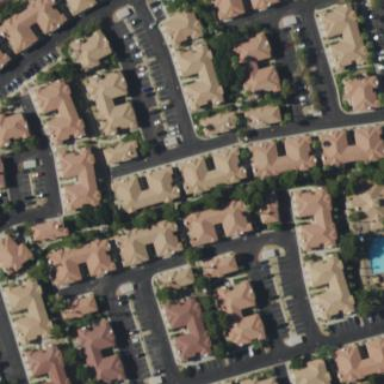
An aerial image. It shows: Condominium in residential area.